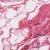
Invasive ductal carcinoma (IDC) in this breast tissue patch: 0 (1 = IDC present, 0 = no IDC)